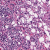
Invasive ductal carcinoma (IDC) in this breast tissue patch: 1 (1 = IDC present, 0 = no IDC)